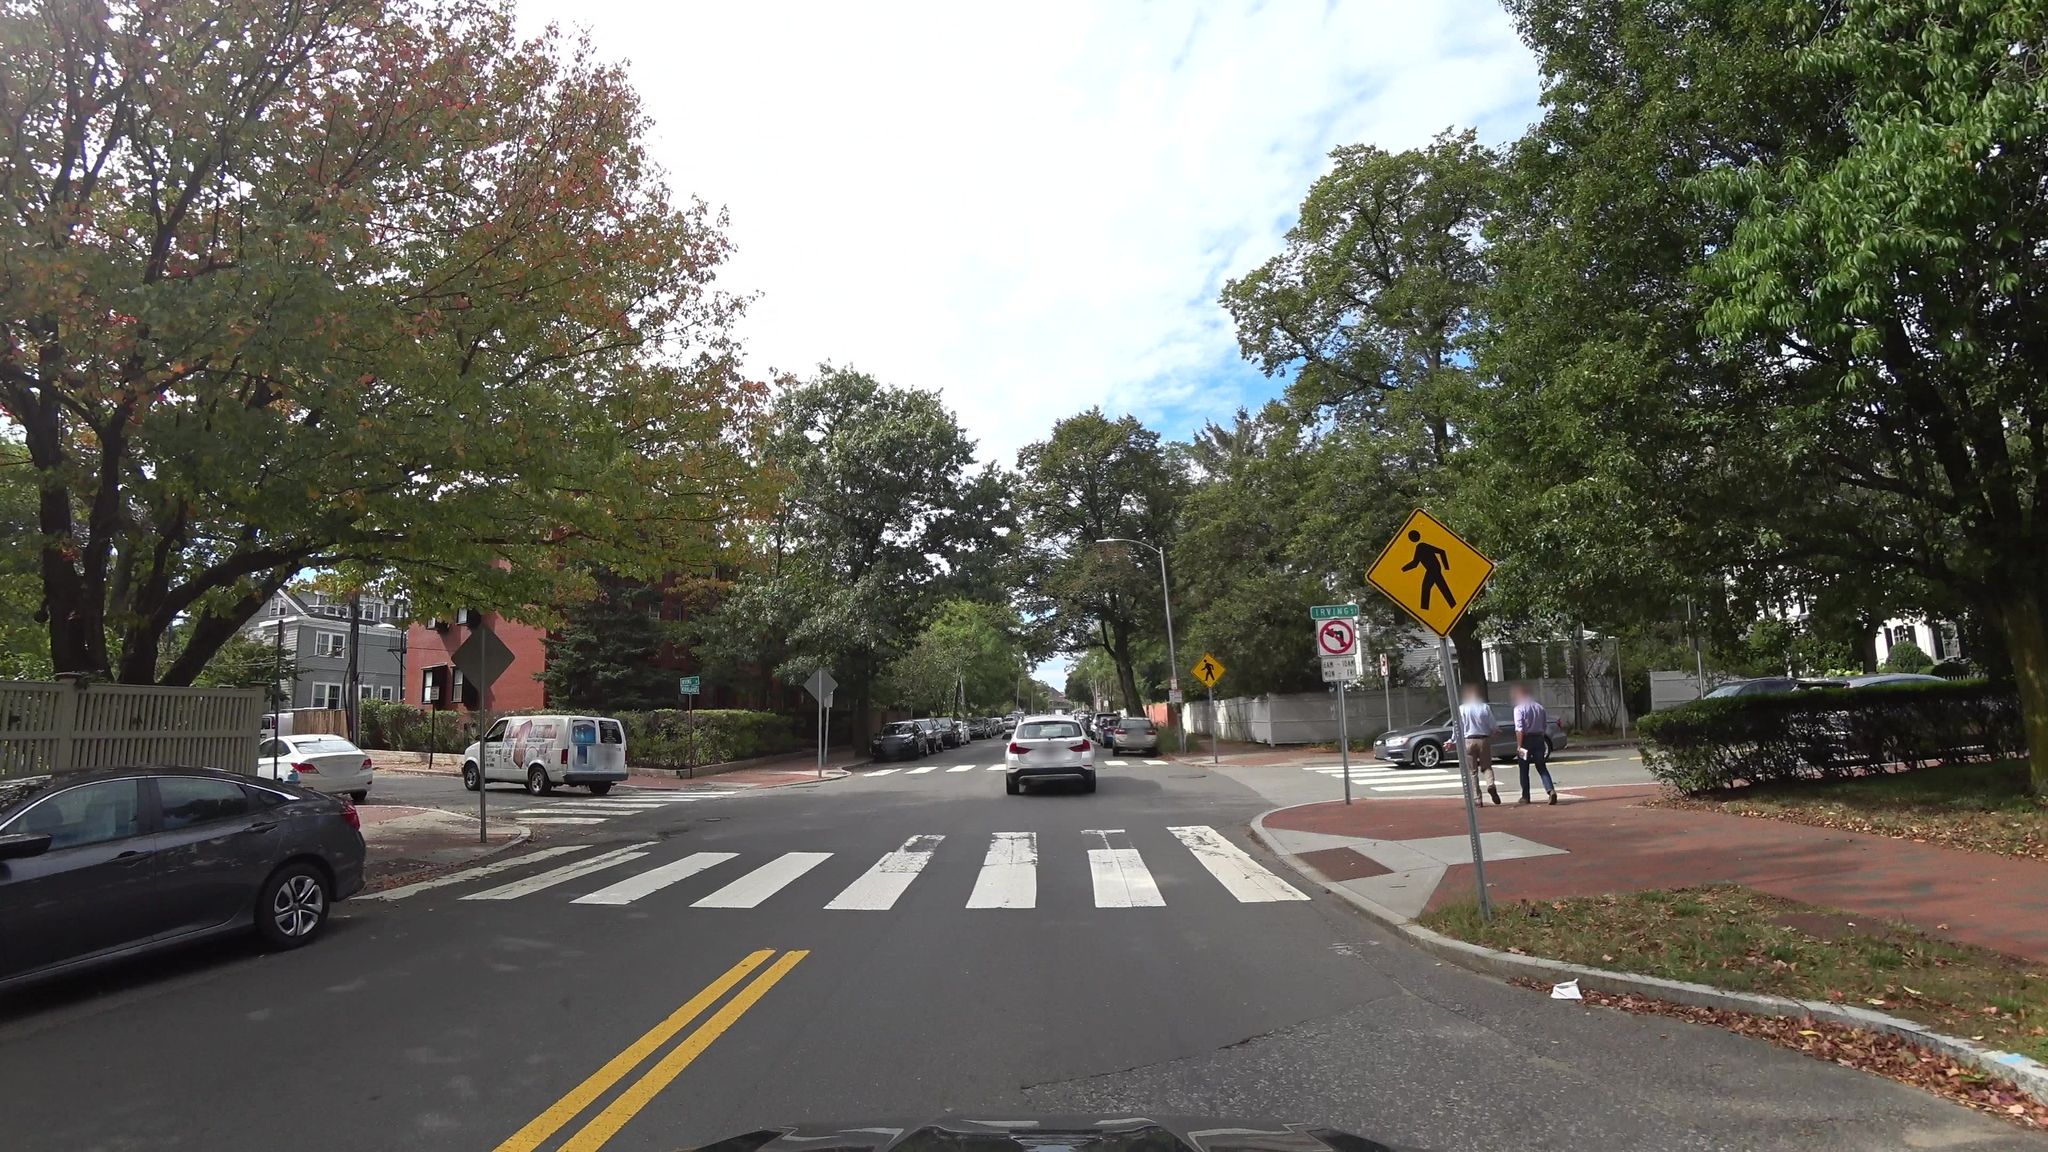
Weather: cloudy
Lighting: day
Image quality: good
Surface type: cycling surface
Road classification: service
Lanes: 2
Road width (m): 15.9
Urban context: urban centre
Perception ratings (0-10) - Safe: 9.23, Lively: 9.14, Beautiful: 9.21, Boring: 3.4, Depressing: 0.81, Wealthy: 7.26